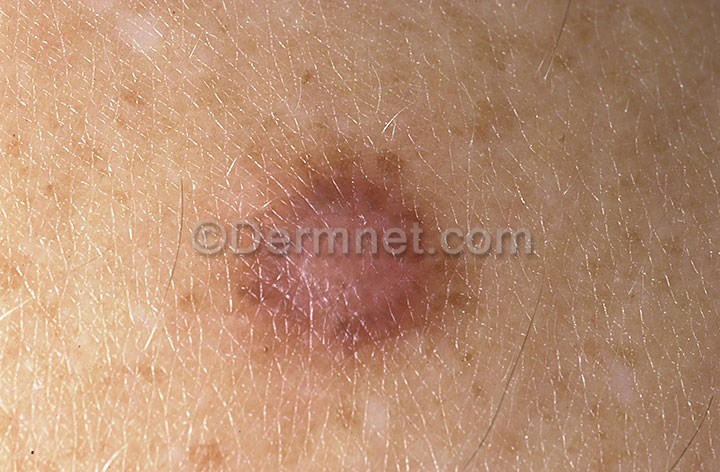
Disease: Seborrheic Keratoses and other Benign Tumors